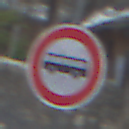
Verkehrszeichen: VerbotKraftomnibusse
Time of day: MorningAfternoon
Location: Outdoor (Suburban)
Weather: PartlyCloudy
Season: NotSpecified
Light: Natural